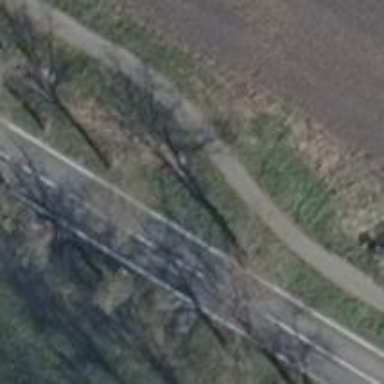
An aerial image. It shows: Row of trees in natural setting.